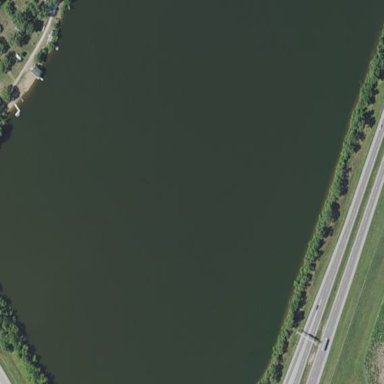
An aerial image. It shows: Serene lake.